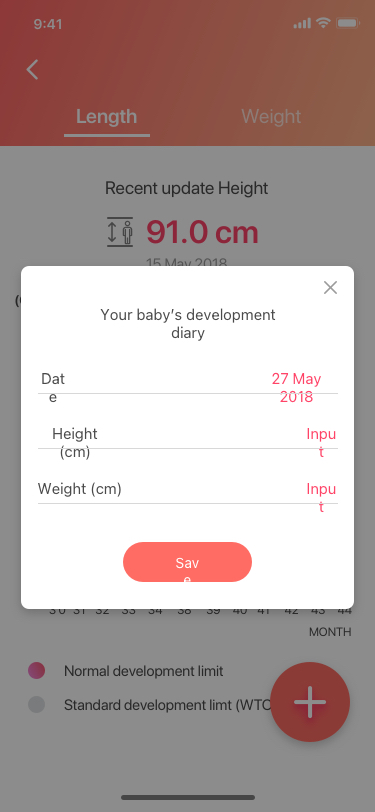
Text in this UI design:
Cancel
Your baby’s development diary
27 May 2018
Date
Input
Height (cm)
Input
Weight (cm)
Save